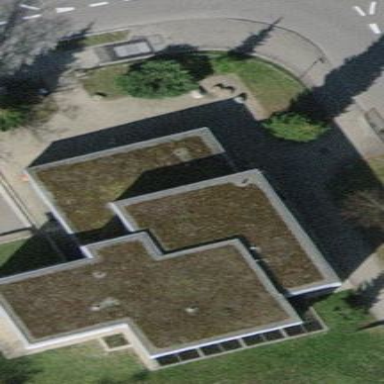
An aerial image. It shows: Flat roof school building serving as kindergarten.